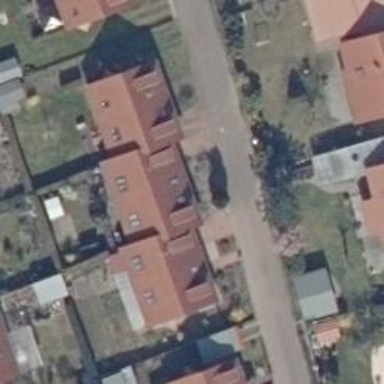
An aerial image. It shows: Terrace building.